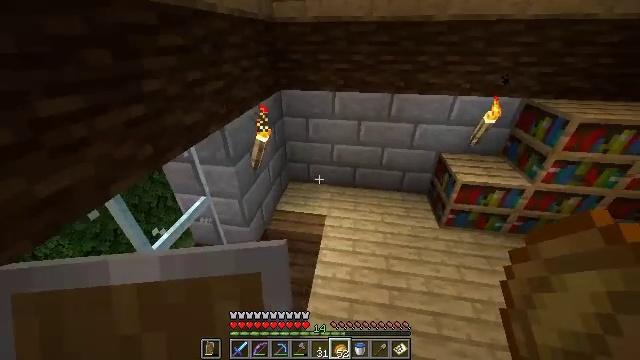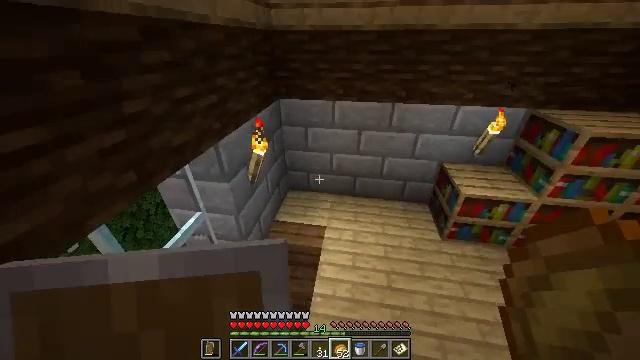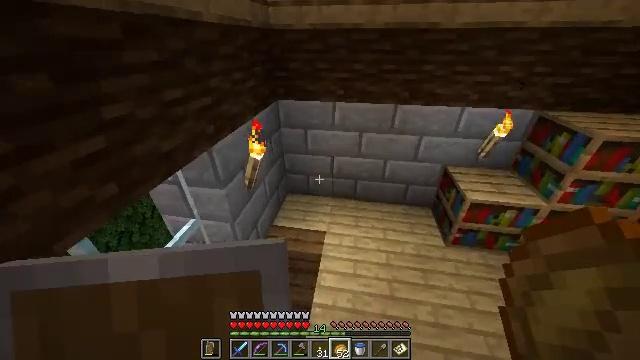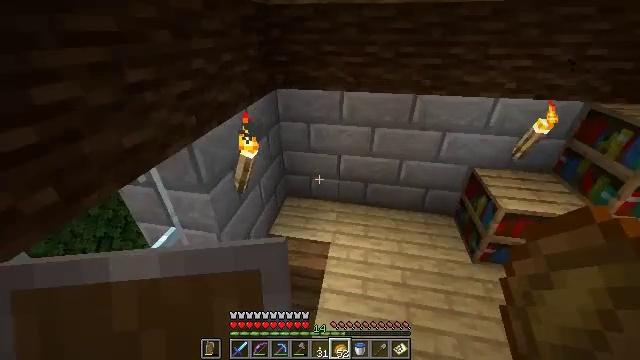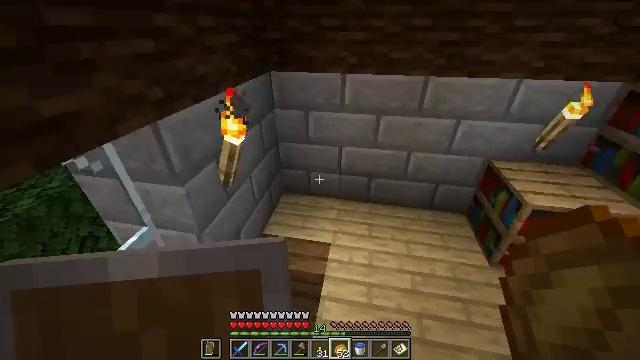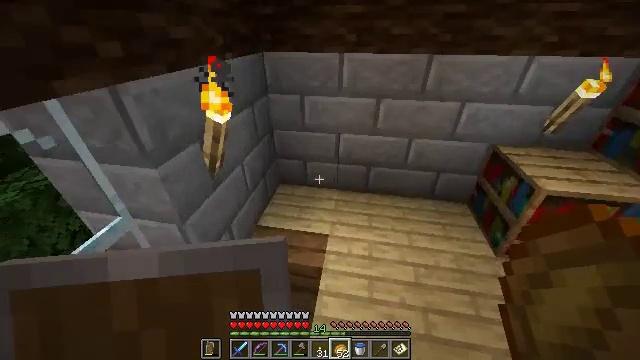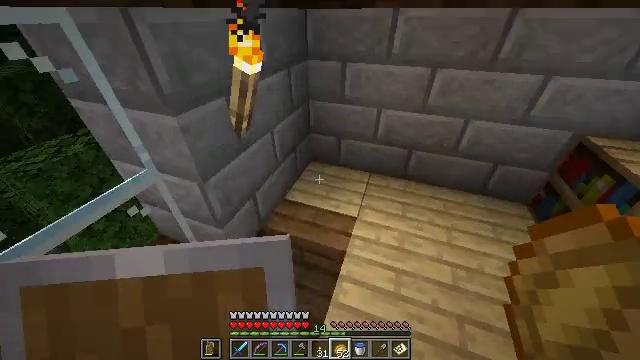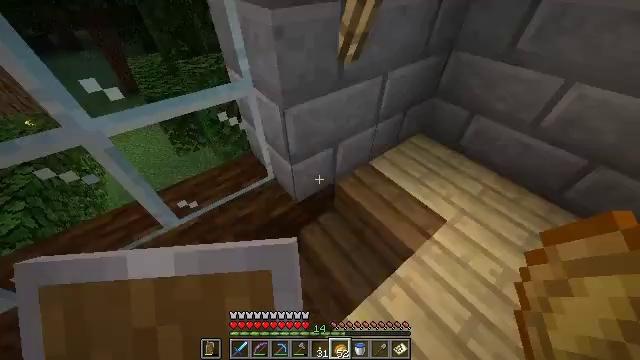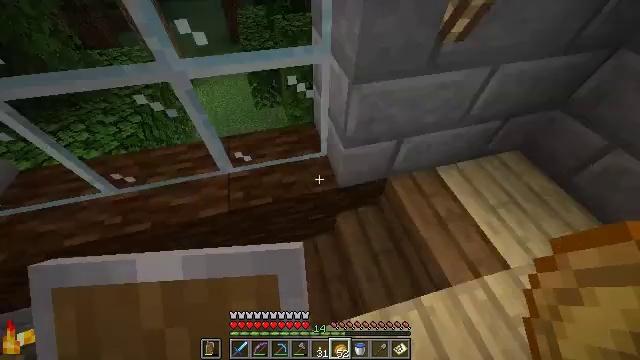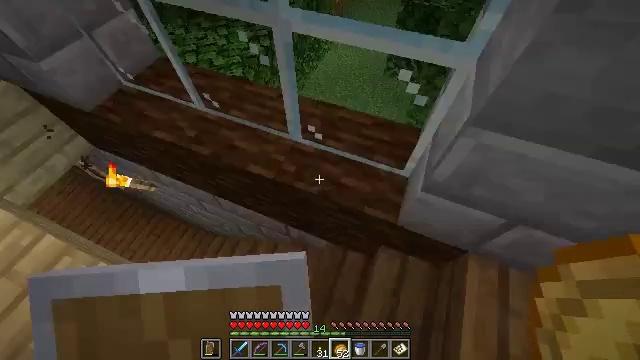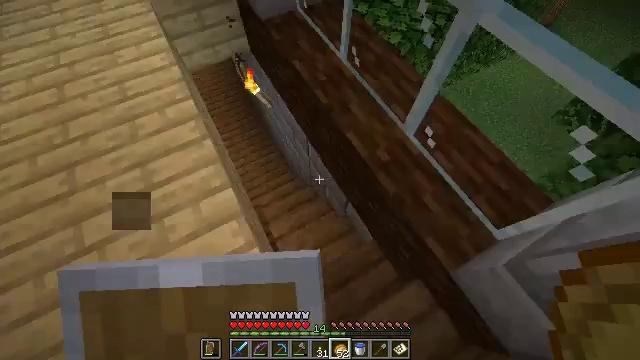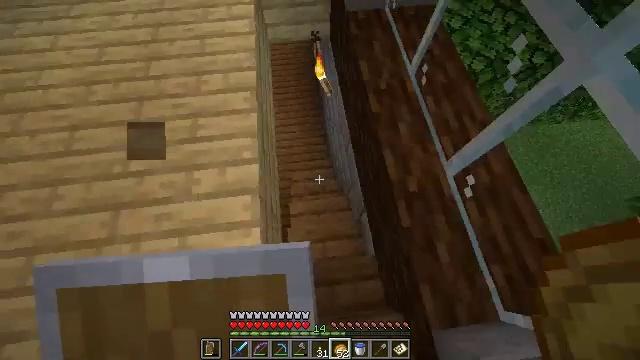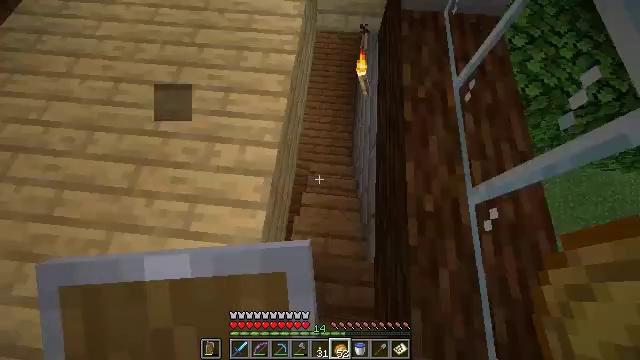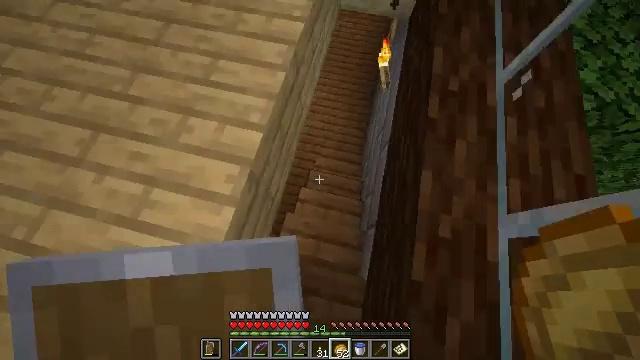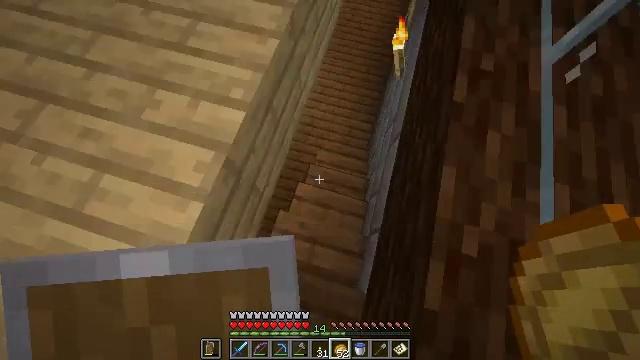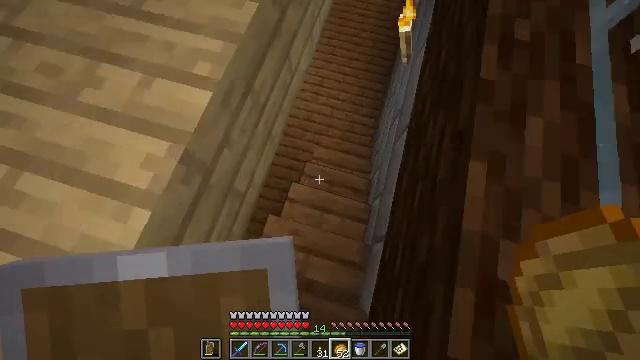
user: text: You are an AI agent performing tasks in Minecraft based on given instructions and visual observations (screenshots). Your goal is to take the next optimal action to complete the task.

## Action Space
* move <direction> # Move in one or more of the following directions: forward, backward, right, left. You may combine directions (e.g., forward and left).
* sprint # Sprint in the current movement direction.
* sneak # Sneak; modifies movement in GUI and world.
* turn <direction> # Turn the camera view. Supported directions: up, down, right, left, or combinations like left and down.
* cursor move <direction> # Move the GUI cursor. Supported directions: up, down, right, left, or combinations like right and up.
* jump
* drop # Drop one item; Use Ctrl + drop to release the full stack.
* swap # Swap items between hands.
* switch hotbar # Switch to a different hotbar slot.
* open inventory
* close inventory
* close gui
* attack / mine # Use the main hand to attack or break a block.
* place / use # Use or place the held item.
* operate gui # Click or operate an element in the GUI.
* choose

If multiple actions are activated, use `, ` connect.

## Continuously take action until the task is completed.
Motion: motion action
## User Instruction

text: Collect potatoes from the garden.
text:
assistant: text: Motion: move forward
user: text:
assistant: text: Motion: move forward
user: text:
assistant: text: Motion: move forward, turn left
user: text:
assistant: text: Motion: move forward
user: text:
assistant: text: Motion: move forward
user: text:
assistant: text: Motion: move forward, turn left and down
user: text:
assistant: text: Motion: move forward, turn left and down
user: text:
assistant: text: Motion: move forward, turn left and down
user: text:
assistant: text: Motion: move forward, turn left and down
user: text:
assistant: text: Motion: move forward, turn left and down
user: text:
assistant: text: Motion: move forward, turn left and down
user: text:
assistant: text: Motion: move forward, turn left and down
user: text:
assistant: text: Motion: turn left and down
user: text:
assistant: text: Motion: turn left
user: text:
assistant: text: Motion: move forward
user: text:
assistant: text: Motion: move forward
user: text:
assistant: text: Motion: move forward
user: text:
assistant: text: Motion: move forward
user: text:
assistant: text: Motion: move forward, turn right and up
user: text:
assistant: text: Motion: move forward, turn right and up
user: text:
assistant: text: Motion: move forward
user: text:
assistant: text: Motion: move forward, turn left and up
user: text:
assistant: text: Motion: move forward, turn left and up
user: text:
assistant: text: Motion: move forward
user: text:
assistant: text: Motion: move forward
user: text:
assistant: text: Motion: move forward
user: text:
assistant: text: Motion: move forward
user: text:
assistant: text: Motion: move forward
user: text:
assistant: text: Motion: move forward, turn left
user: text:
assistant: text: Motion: move forward, turn left and up